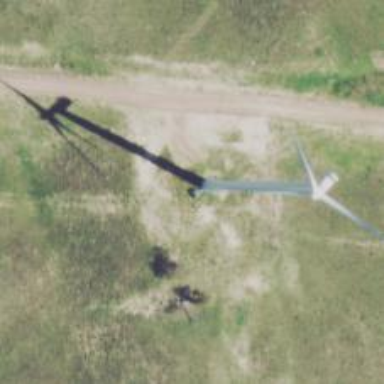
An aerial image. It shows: Wind generator in the form of horizontal axis wind turbine.